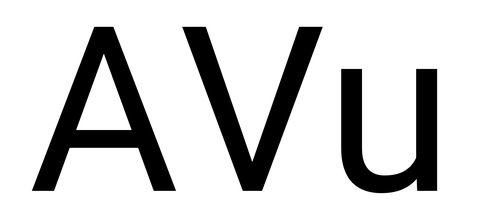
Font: Roboto_Regular